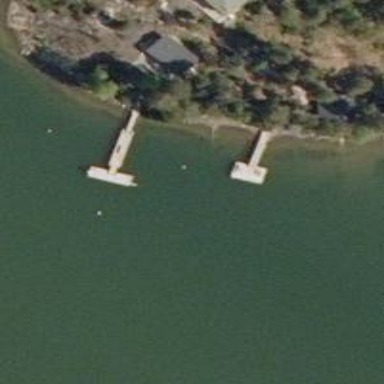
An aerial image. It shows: Man-made pier.